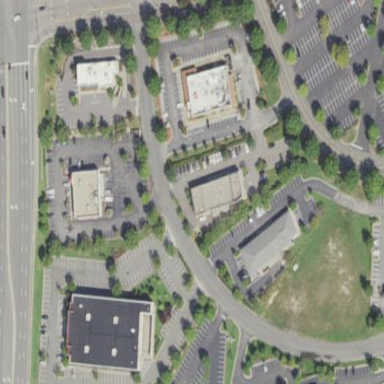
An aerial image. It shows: Retail area.